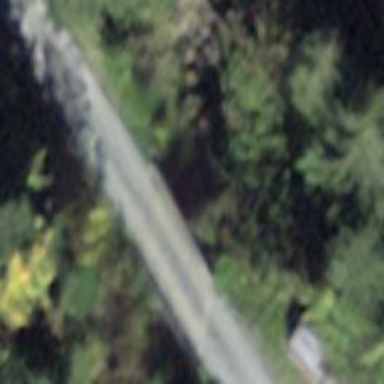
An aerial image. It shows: Track road on bridge.